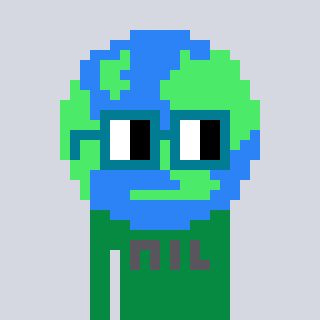
a pixel art character with square dark green glasses, a earth-shaped head and a green-colored body on a cool background